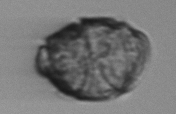
Label: Margalefidinium